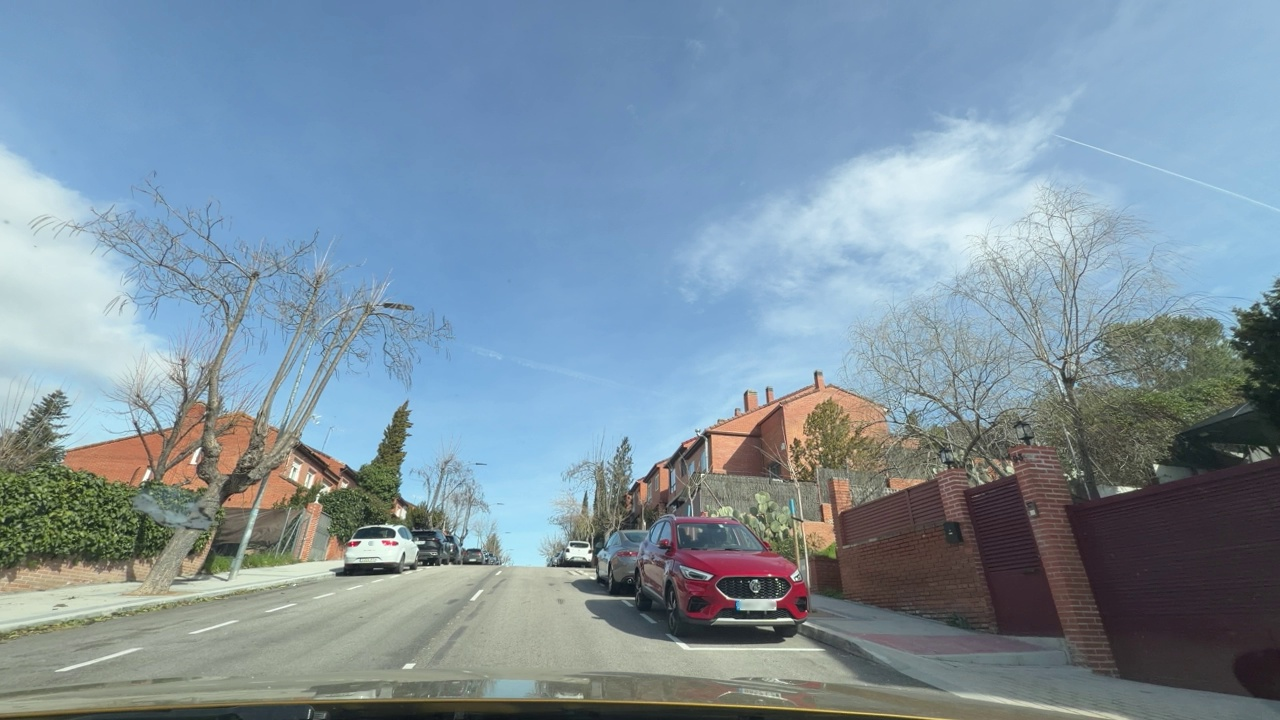
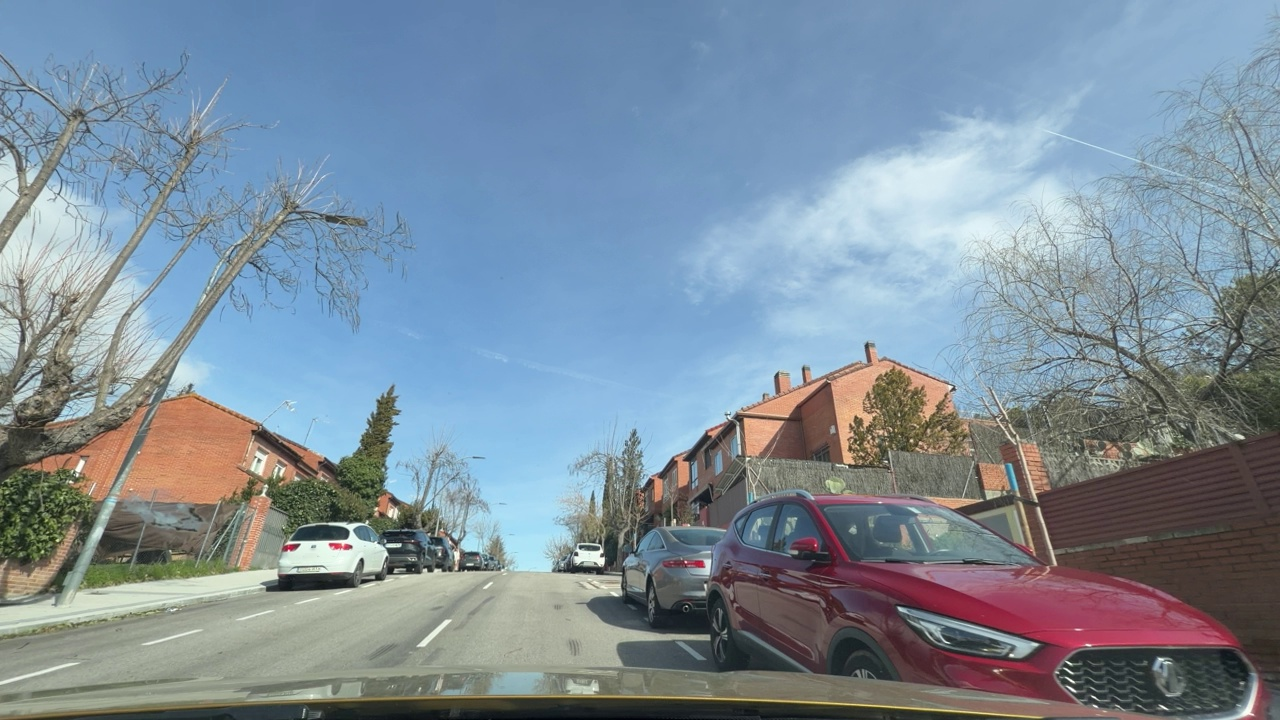
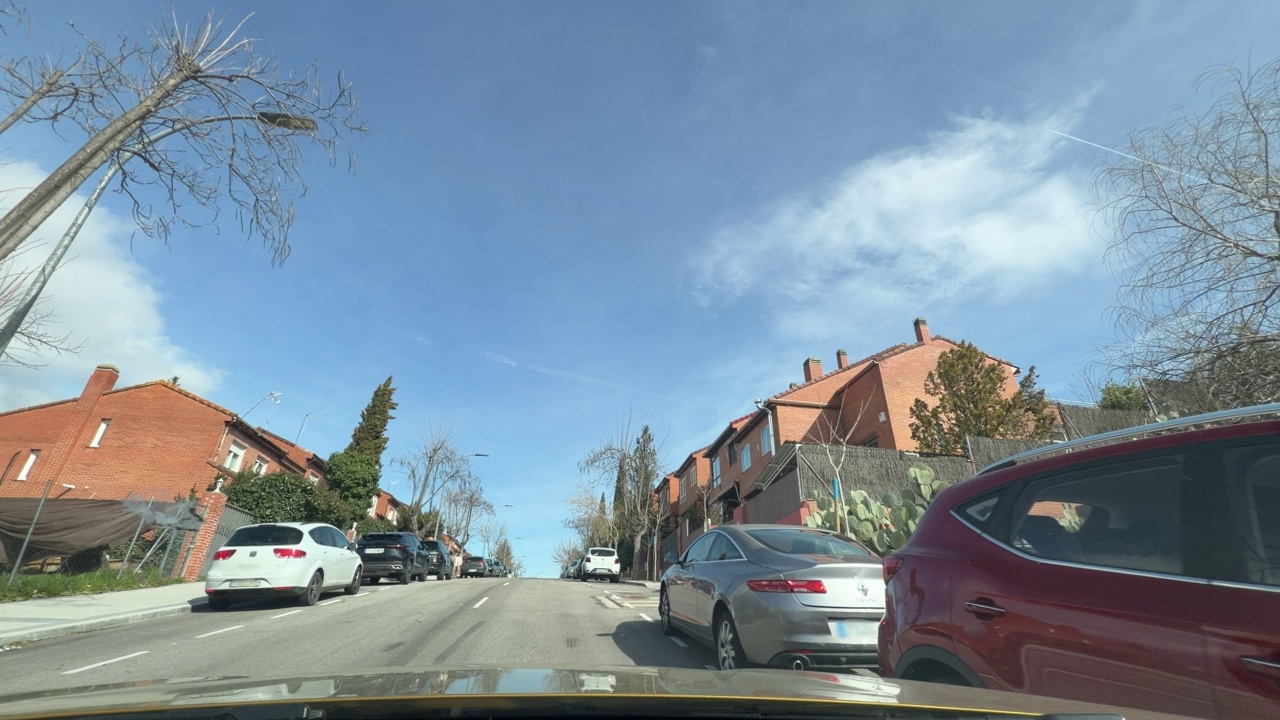
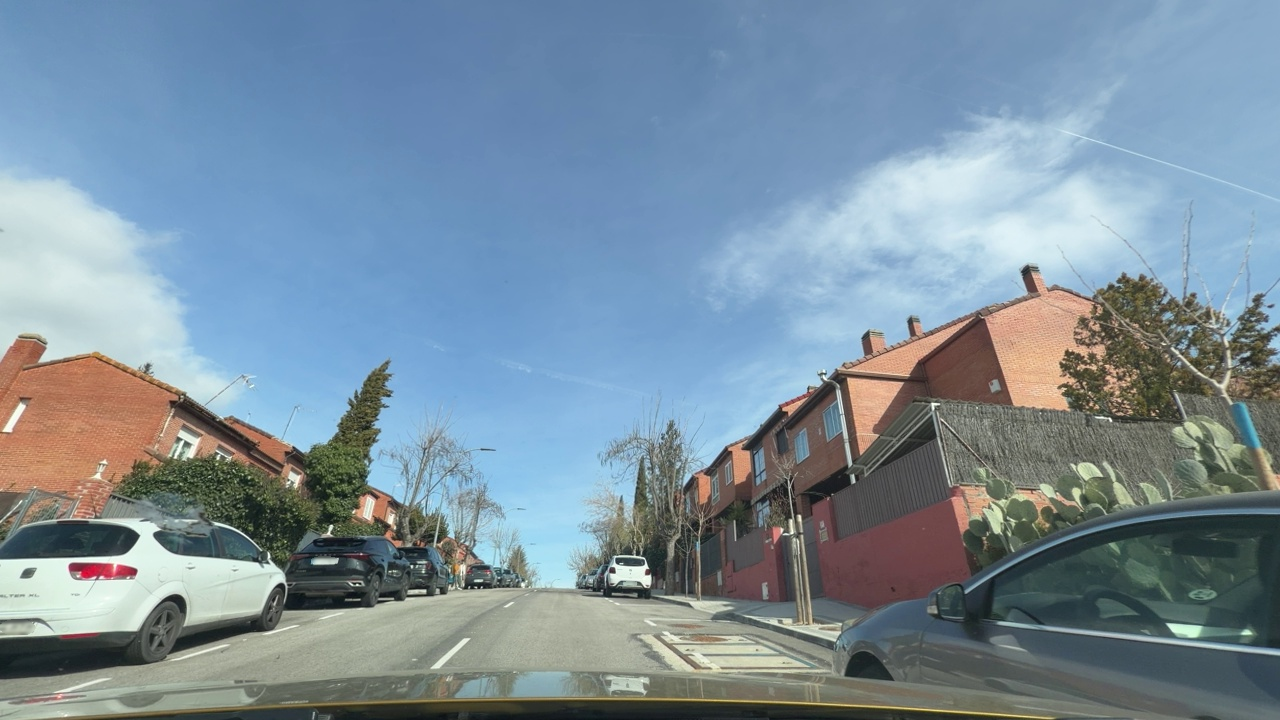
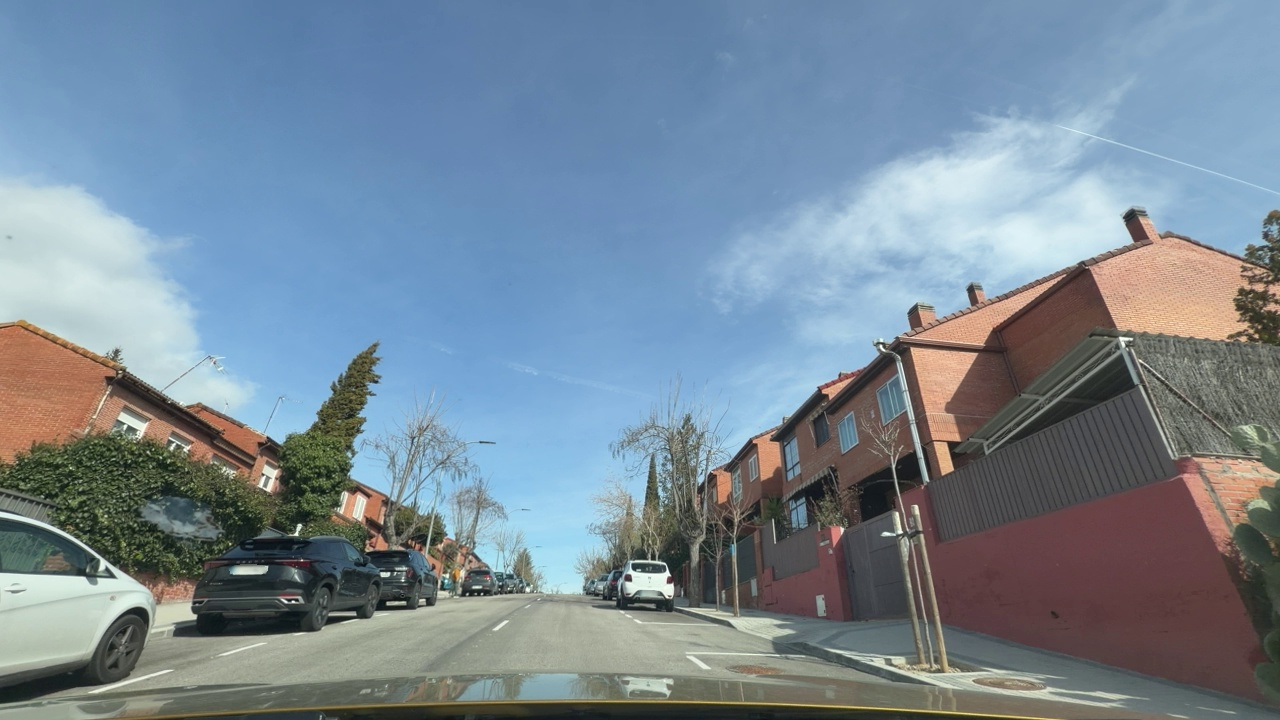
Situation: Lateral parked car
Question: Are vehicles present on the right side of the ego lane?
Answer: Yes
Reasoning: Several vehicles can be seen parked in the right side of the ego lane.

Situation: Lateral parked car
Question: Are vehicles parked parallel or perpendicular to the roadway near the ego lane?
Answer: Yes
Reasoning: All of the vehicles seen are parked parallel to the ego lane.

Situation: Lateral parked car
Question: Does the environment indicate an urban road where curbside parking is permitted?
Answer: Yes
Reasoning: The presence of trees and small residential buildings indicates this is a road where curbside parking is permitted.

Situation: Lateral parked car
Question: Is the ego vehicle traveling in a middle lane with traffic lanes on both sides?
Answer: No
Reasoning: The ego vehicle is travelling in a lane with traffic in its left side only.

Situation: Lateral parked car
Question: Are vehicles present on the left side of the ego lane?
Answer: No
Reasoning: There are no vehicles present at the left side of the ego vehicle.